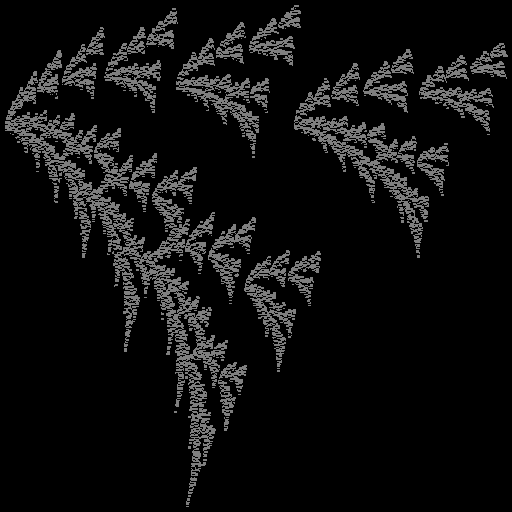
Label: watersprite